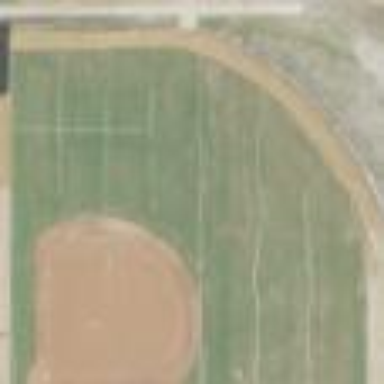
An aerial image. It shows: Pitch designated for baseball and softball activities.